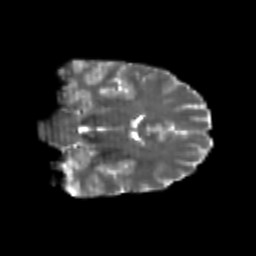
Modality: T2w
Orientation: coronal
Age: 25
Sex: male
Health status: healthy
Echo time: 0.074 s